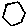
Label: hexagon